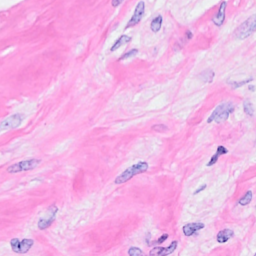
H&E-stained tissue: Breast